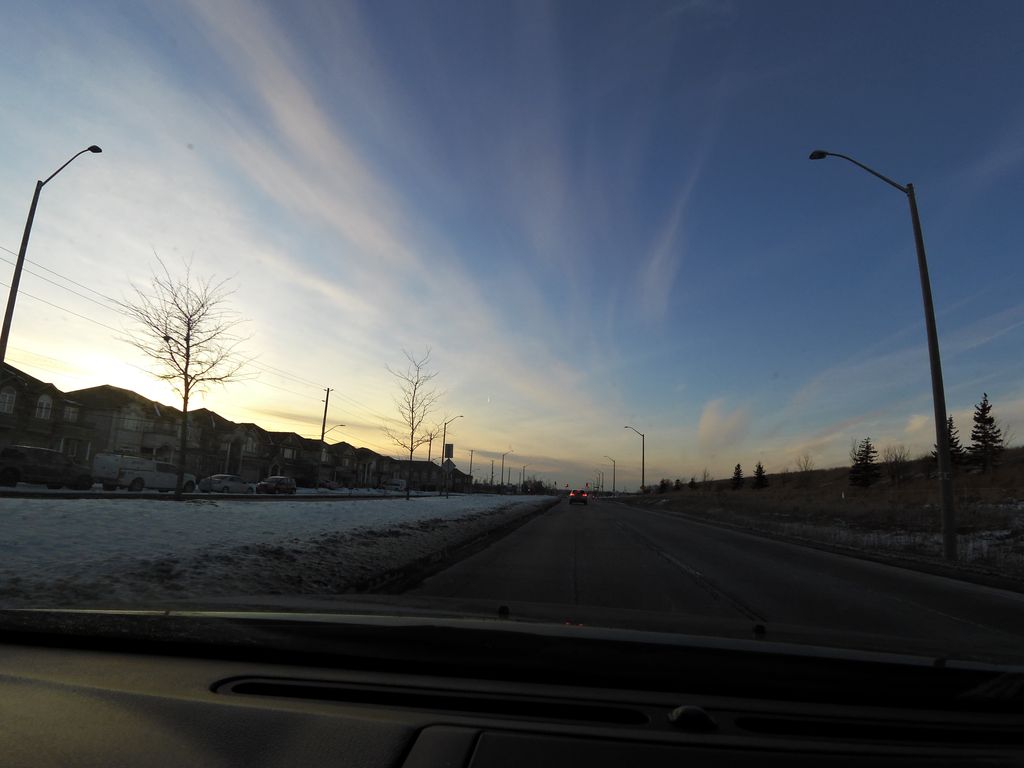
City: hamilton